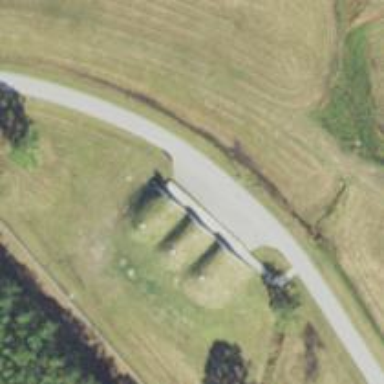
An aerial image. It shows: Military bunker for protection and defense.